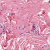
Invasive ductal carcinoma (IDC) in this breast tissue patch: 0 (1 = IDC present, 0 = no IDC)